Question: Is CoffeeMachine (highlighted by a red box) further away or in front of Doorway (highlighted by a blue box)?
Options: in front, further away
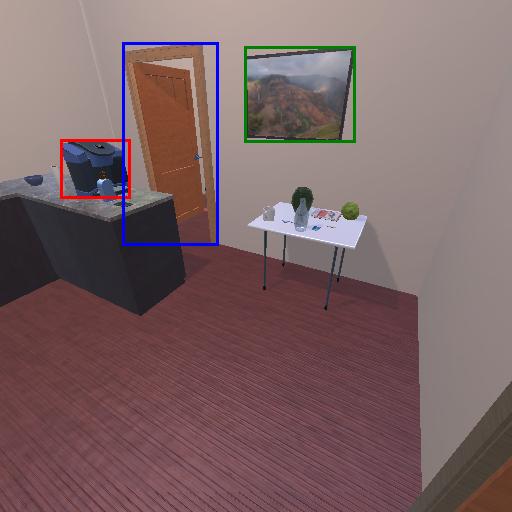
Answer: in front